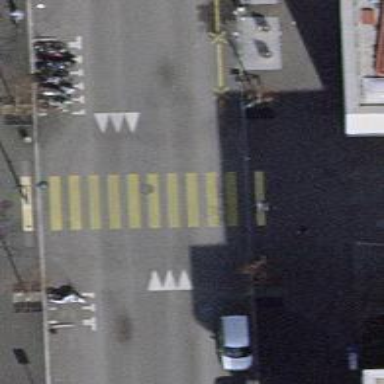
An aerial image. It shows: Marked crossing on the road.